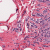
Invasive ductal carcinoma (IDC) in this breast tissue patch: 1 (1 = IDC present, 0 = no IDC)